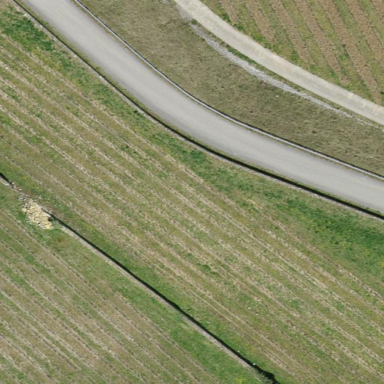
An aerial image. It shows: Beautiful vineyard in the countryside.